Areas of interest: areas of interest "Zoo"
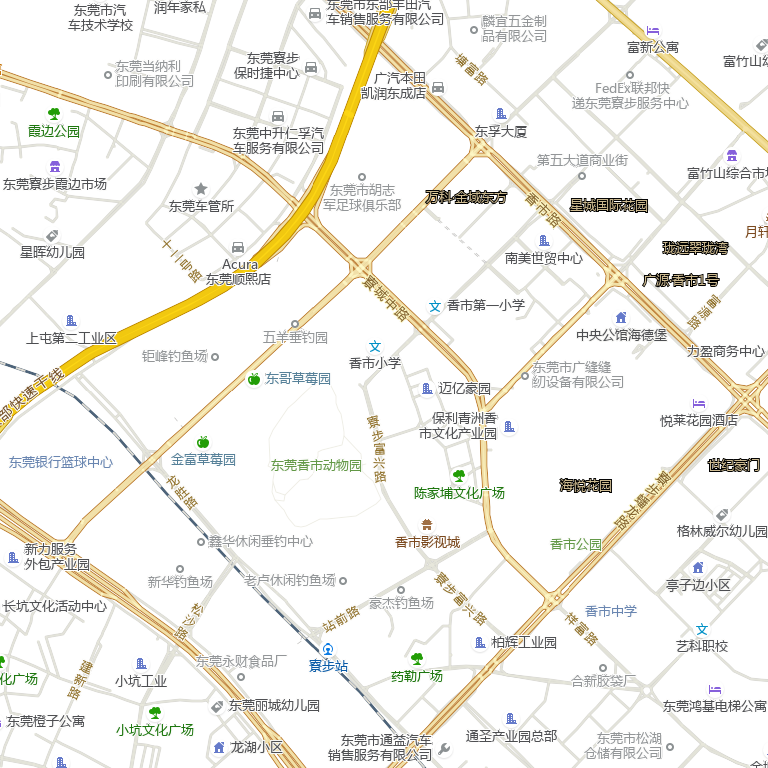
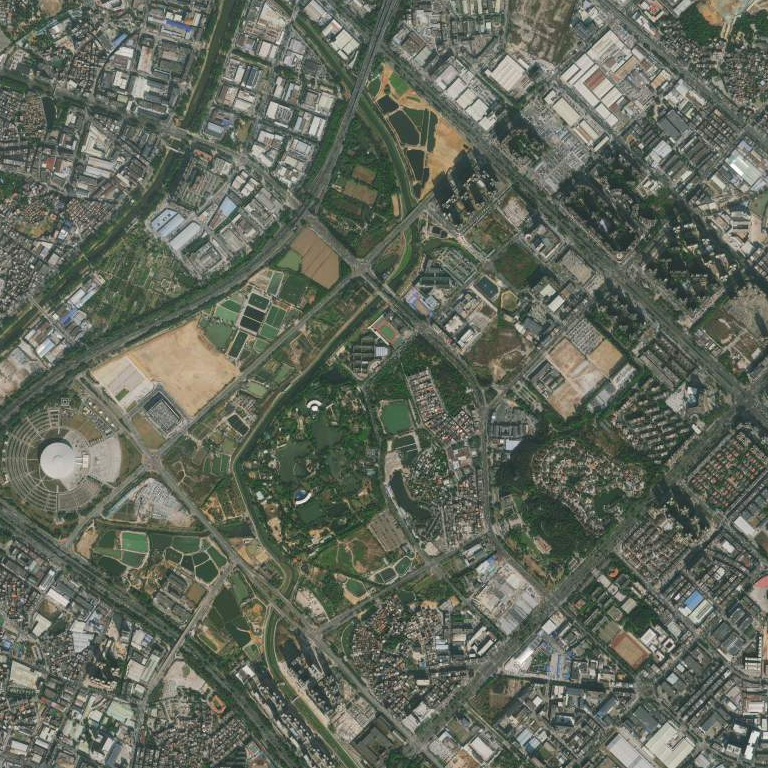